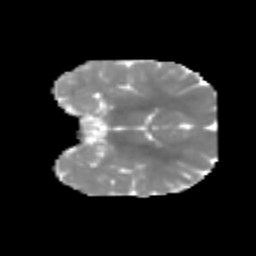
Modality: MD
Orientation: coronal
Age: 5
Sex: male
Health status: healthy